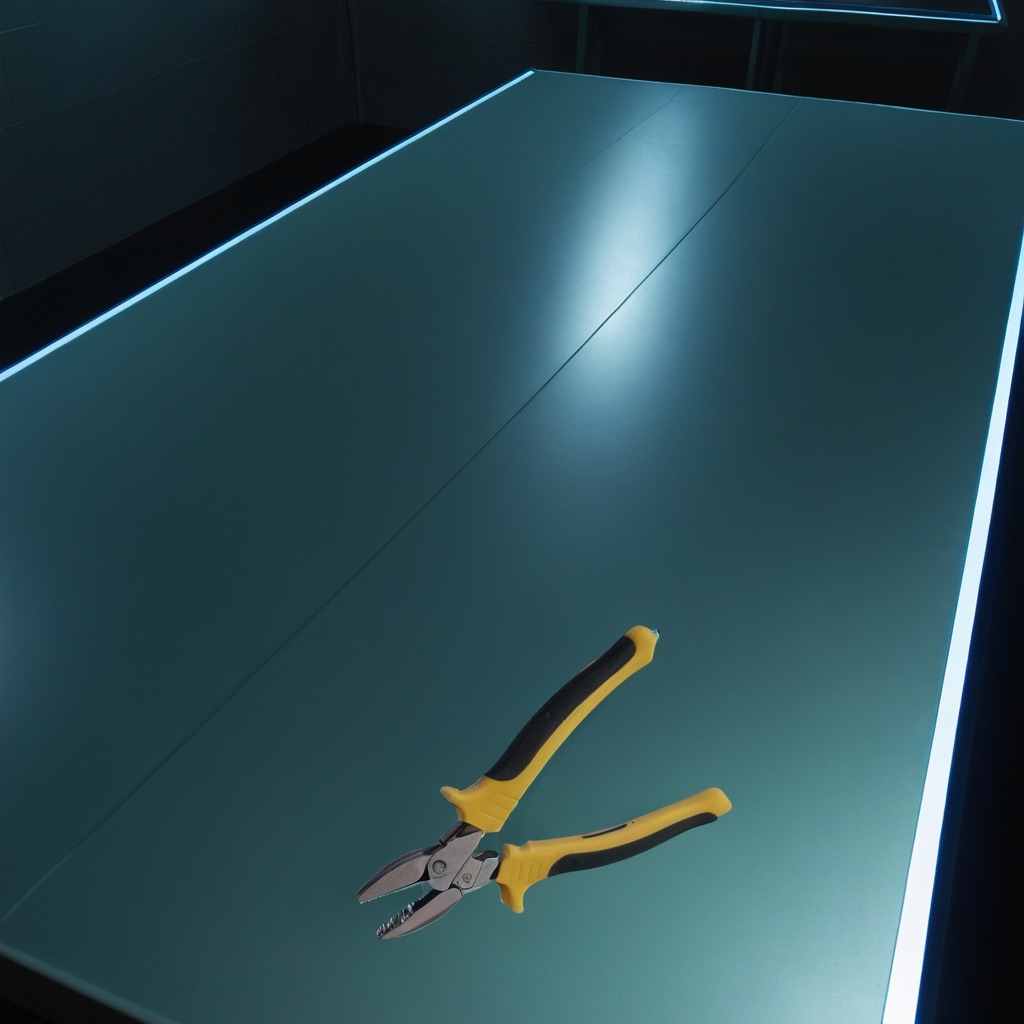
A plier is lying on the clean empty table in a railway signal maintenance room.